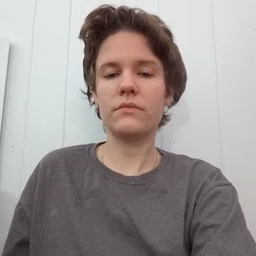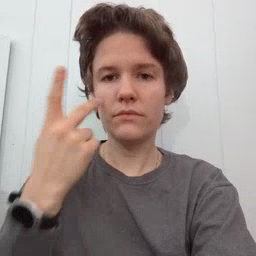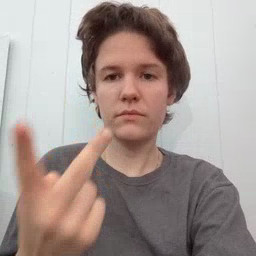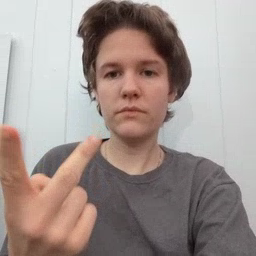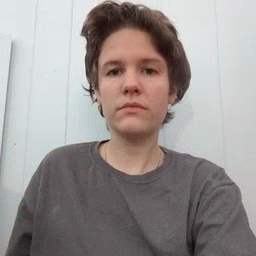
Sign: see